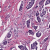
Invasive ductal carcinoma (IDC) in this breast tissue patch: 1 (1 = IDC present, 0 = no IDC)